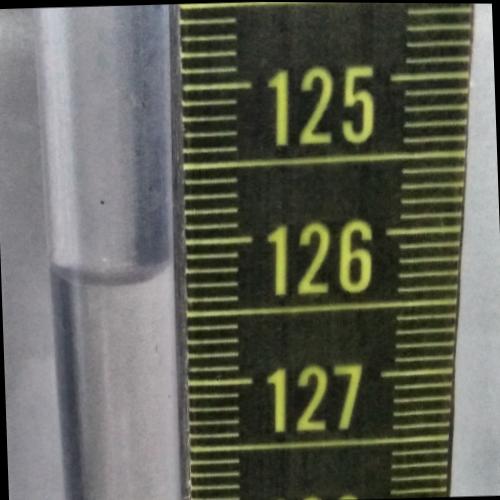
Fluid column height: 126.2 cm